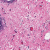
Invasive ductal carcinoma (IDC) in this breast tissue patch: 0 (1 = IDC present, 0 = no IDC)